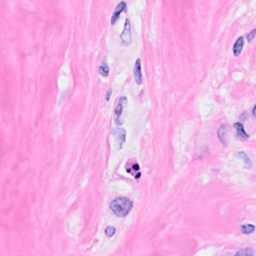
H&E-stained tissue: Breast